Question: I am facing a weird problem. My web application throws error "Value to add was out of range Parameter name :value ". Now this is not every time I run the program.Sometimes shows error and sometimes runs without problems (no changes done).stack traces given below the error is not clear (at least for me). Anybody faced this kind of issue ?
# Error Details
Value to add was out of range.
Parameter name: value
Description: An unhandled exception occurred during the execution of the current web request. Please review the stack trace for more information about the error and where it originated in the code.
'''
Exception Details: System.ArgumentOutOfRangeException: Value to add was out of range.
Parameter name: value
Source Error:
An unhandled exception was generated during the execution of the current web request. Information regarding the origin and location of the exception can be identified using the exception stack trace below.
Stack Trace:
[ArgumentOutOfRangeException: Value to add was out of range.
Parameter name: value]
System.DateTime.Add(Double value, Int32 scale) +<PHONE>
System.Web.Compilation.CodeDirectoryCompiler.GetCodeDirectoryAssembly(VirtualPath virtualDir, CodeDirectoryType dirType, String assemblyName, StringSet excludedSubdirectories, Boolean isDirectoryAllowed) +<PHONE>
System.Web.Compilation.BuildManager.CompileCodeDirectory(VirtualPath virtualDir, CodeDirectoryType dirType, String assemblyName, StringSet excludedSubdirectories) +125
System.Web.Compilation.BuildManager.CompileCodeDirectories() +319
System.Web.Compilation.BuildManager.EnsureTopLevelFilesCompiled() +248
[HttpException (0x80004005): Value to add was out of range.
Parameter name: value]
System.Web.Compilation.BuildManager.ReportTopLevelCompilationException() +62
System.Web.Compilation.BuildManager.EnsureTopLevelFilesCompiled() +421
System.Web.Compilation.BuildManager.CallAppInitializeMethod() +31
System.Web.Hosting.HostingEnvironment.Initialize(ApplicationManager appManager, IApplicationHost appHost, IConfigMapPathFactory configMapPathFactory, HostingEnvironmentParameters hostingParameters, PolicyLevel policyLevel, Exception appDomainCreationException) +605
[HttpException (0x80004005): Value to add was out of range.
Parameter name: value]
System.Web.HttpRuntime.FirstRequestInit(HttpContext context) +<PHONE>
System.Web.HttpRuntime.EnsureFirstRequestInit(HttpContext context) +97
System.Web.HttpRuntime.ProcessRequestInternal(HttpWorkerRequest wr) +258
--------------------------------------------------------------------------------
Version Information: Microsoft .NET Framework Version:4.0.30319; ASP.NET Version:4.0.30319.1
'''

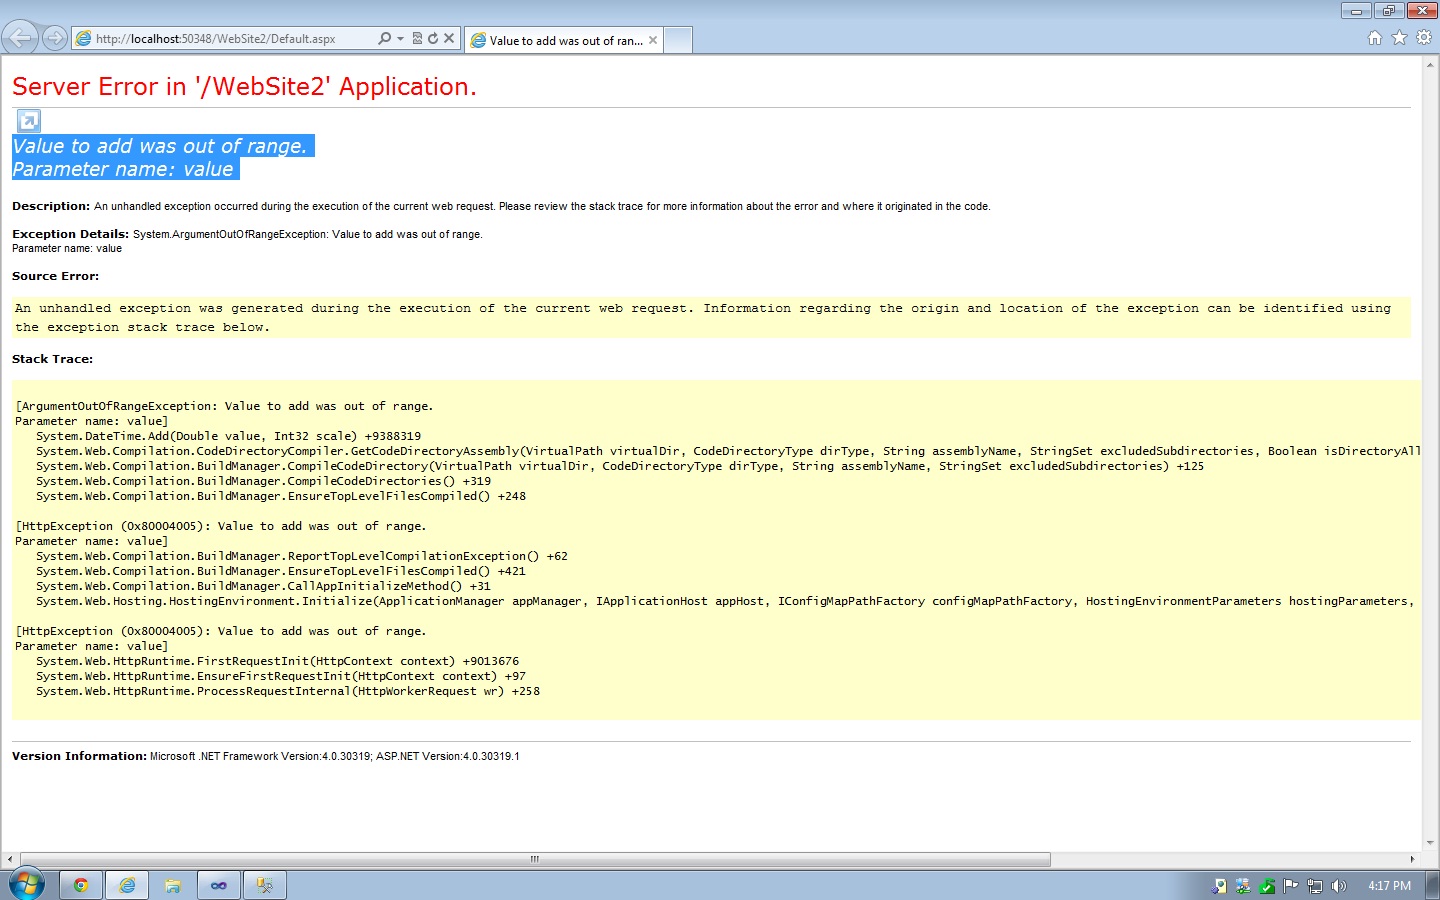
Answer: Just guesses: as the exception seems to be thrown from the code that you do not control, it is not your code that causes the error. However, that could be your system settings. For example, for some weird reason 'System.DateTime.Add(Double value, Int32 scale)' is called with such parameters, that, as <URL>,
> The resulting DateTime is less than MinValue or greater than MaxValue.
Is it ever possible that the time on your computer is now set to some incredibly high value? Close to '23:59:59.<PHONE>, December 31, 9999', for instance. Or maybe low value, close to '00:00:00.<PHONE>, January 1, 0001'. So the compiler for some reasons picks up the current date and needs to add some time span to it, which causes your error.
Just a wild guess, but maybe...
The code of the 'System.Web.Compilation.CodeDirectoryCompiler.GetCodeDirectoryAssembly' method can be found <URL>. In the code there is a line
'''
DateTime waitLimit = DateTime.UtcNow.AddMilliseconds(3000);
'''
That's the only place that could throw such exception (if the version I am looking at is the same as your environment). So it gives more votes for weird time set on your computer.